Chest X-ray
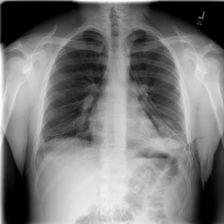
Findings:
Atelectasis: positive
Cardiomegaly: negative
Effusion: negative
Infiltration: negative
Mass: negative
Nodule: negative
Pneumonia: negative
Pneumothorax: negative
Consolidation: negative
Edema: negative
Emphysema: negative
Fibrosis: negative
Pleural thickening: negative
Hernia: negative